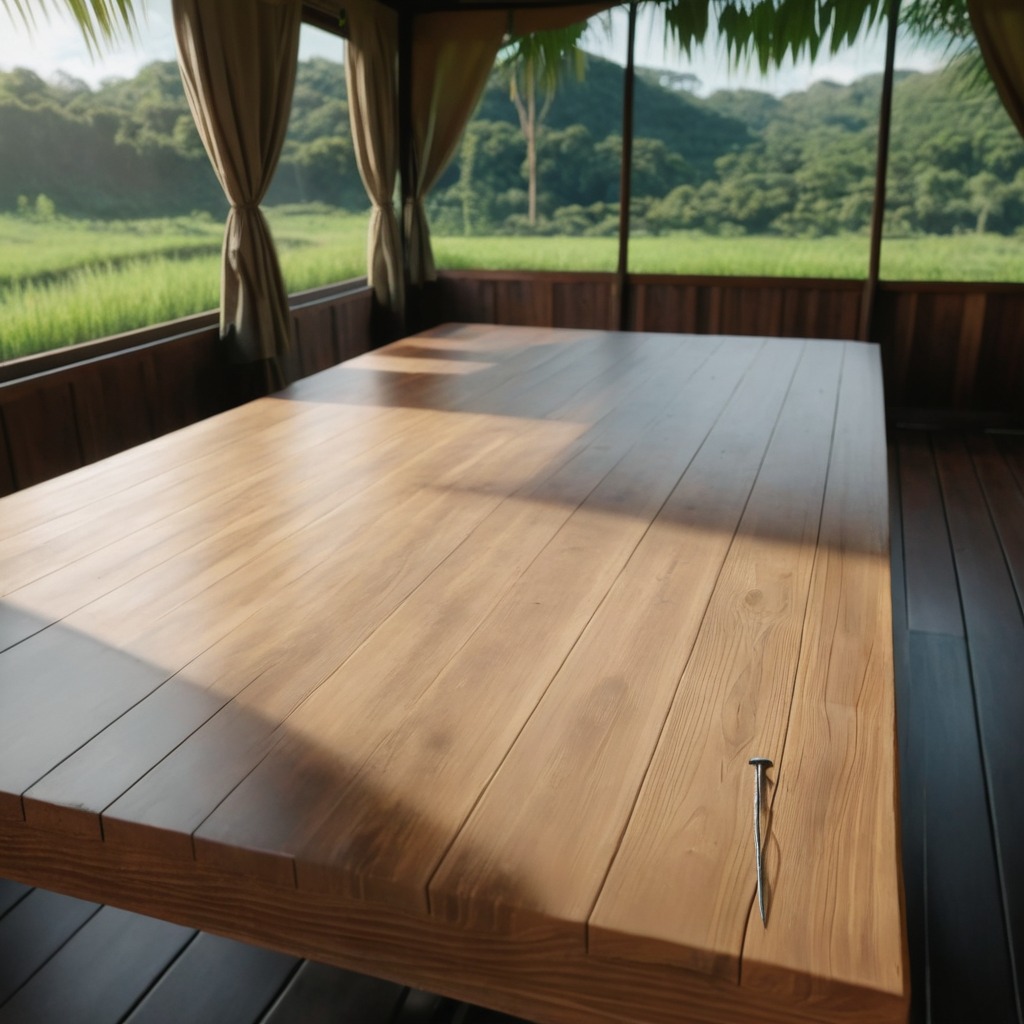
An iron nail is lying on a wooden table inside a jungle field workshop tent.